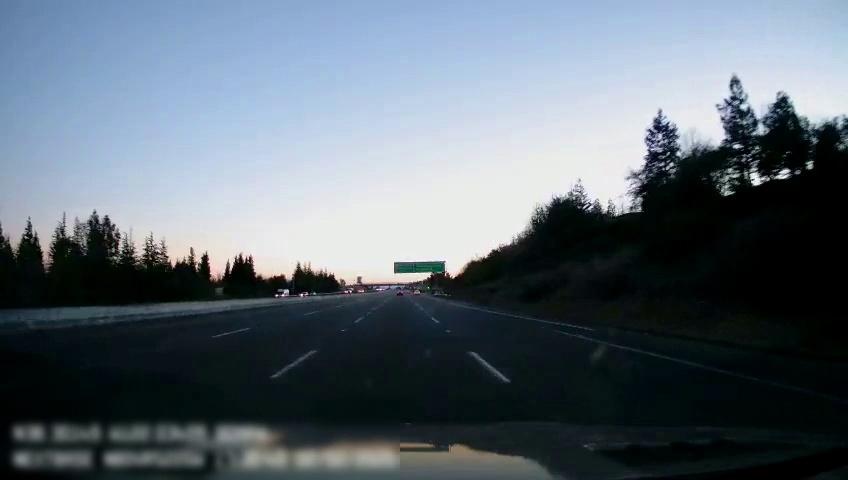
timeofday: Day
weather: Sunny
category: Drivable Space
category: Vehicles | Truck
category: Lanes | Current Lane
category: Lanes | Current Lane
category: Lanes | Alternate Lane
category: Lanes | Alternate Lane
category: Lanes | Alternate Lane
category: Traffic | Signs